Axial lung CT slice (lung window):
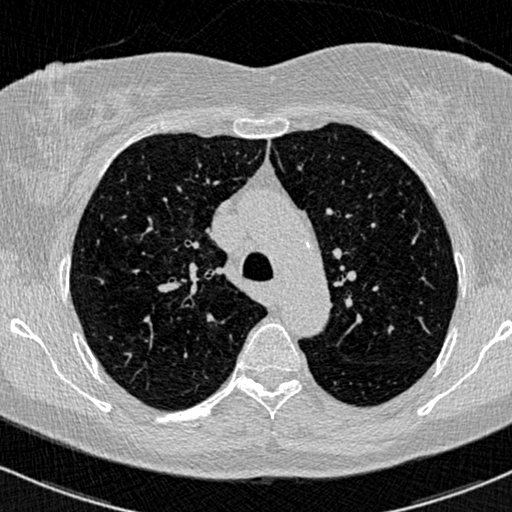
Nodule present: no